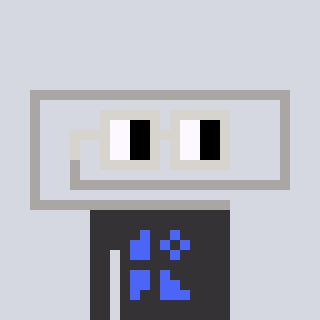
a pixel art character with square light gray glasses, a paperclip-shaped head and a grayscale-colored body on a cool background